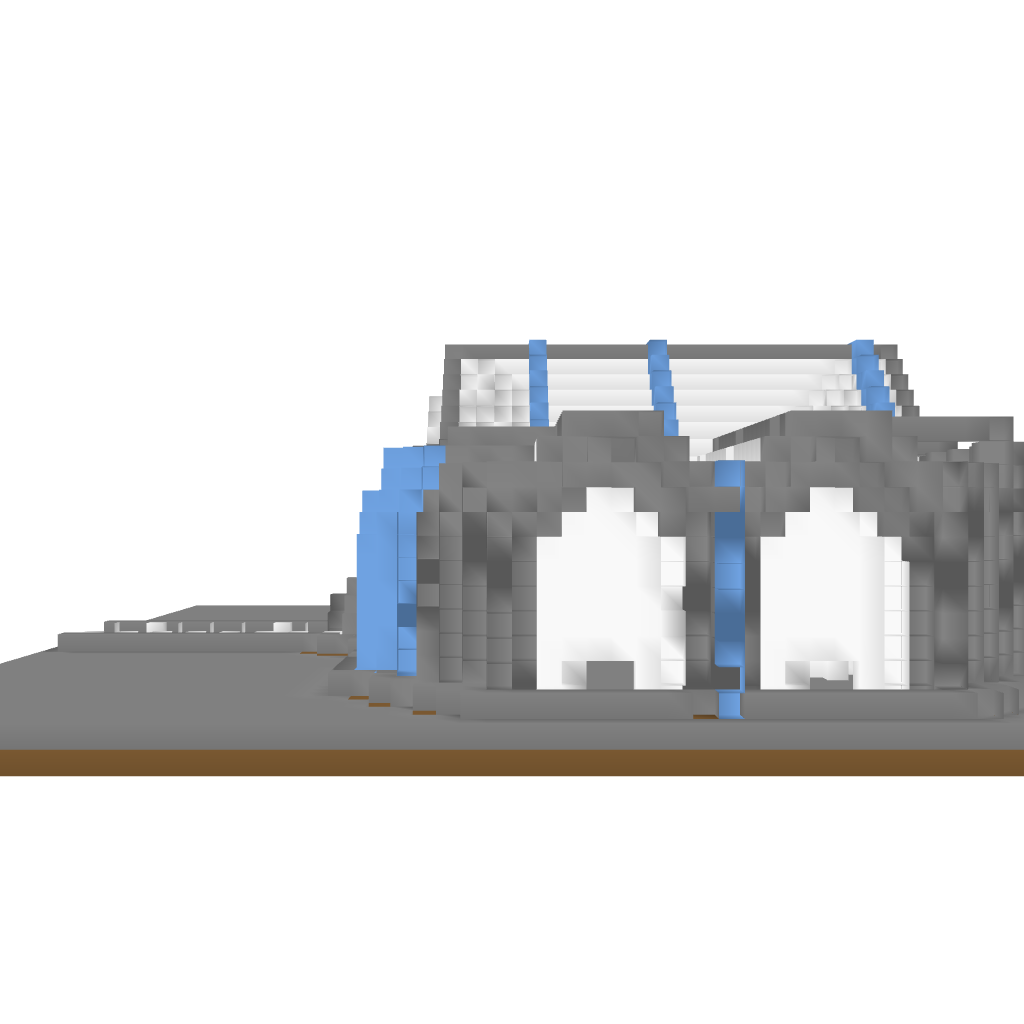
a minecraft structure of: Ellipsis high quality